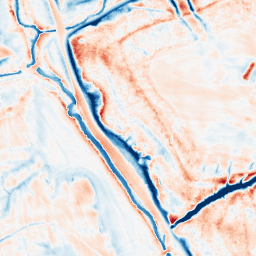
Category: trend_removal
Decomposition family: local_polynomial
Decomposition parameters: window_size: 21
degree: 2
Upsampling method: lanczos
Upsampling parameters: scale: 2
Upsampling scale: 2